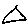
Label: triangle